Question: I'm using a full-screen WebView in an Android app, using API level 15. There are some on/off switches that I'm making clickable with jQuery's '.click' function. The approach works fine, but the click handler causes the button to be highlighted in a transparent shade of blue when the element is tapped, and it's unsightly.
None of these approaches worked to prevent the element from being highlighted:
'''
div.pill
{
outline: none;
}
'''
'''
$("div.pill").click(function(Event)
{
// ... other code here ...
Event.stopPropagation();
Event.preventDefault();
return false;
});
'''
'''
$("div.pill").mousedown(function(Event)
{
// ... other code here ...
Event.stopPropagation();
Event.preventDefault();
return false;
});
'''
Here is an example of the div with a blue highlight:

Does anyone know how to prevent a clickable div from being highlighted when it's clicked?
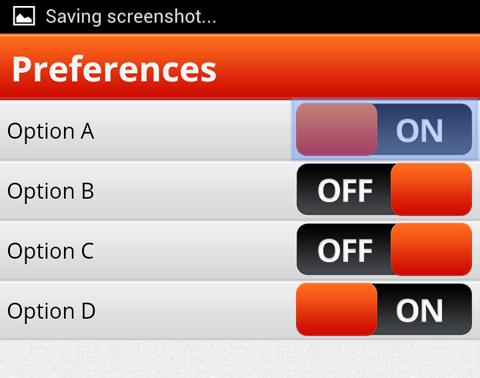
Answer: Put below code in the CSS file:
'-webkit-tap-highlight-color: rgba(0, 0, 0, 0);'